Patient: sex M, age 43
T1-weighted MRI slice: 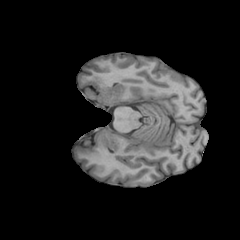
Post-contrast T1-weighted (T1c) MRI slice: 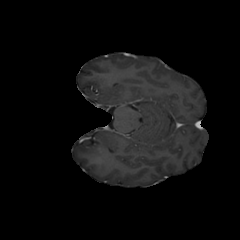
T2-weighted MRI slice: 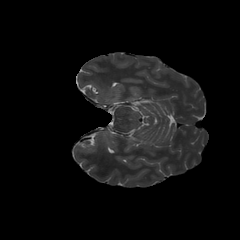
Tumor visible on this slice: no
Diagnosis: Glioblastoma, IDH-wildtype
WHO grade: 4